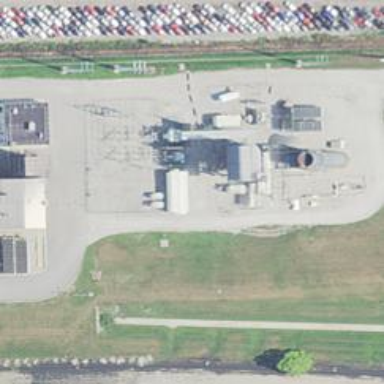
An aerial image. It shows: Gas turbine generator.